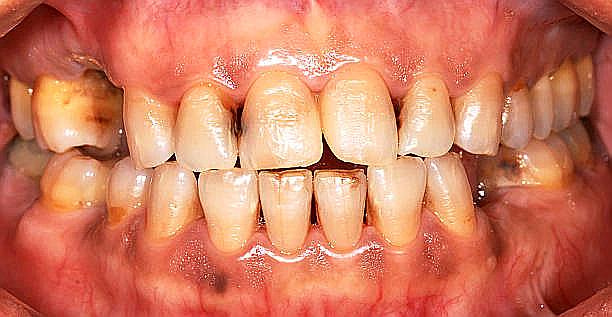
Condition: Gingivitis